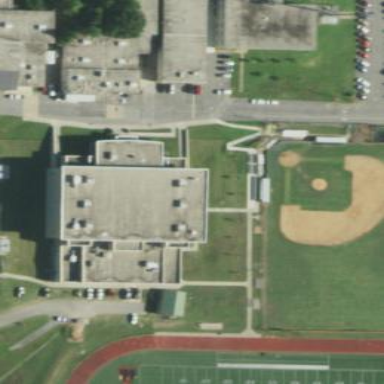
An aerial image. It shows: School building.